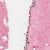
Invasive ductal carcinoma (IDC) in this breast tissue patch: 0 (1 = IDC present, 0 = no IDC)